Question: i'm doing a web app for iPhone, i'm having some troubles with borders.
To simplify things i have a background image for body, a box with rounded corners which have some elements inside and a title, and that's where problems begins as i want my title to be on the top border of my box without having the borderline behind it.
Here is a screenshot :

I can't see any solutions to render it properly, some of you have any guess ?
It would be much appreciated
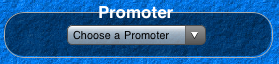
Answer: From what I can gather, it looks like you should be using the 'fieldset' element (as you are "grouping" form elements together), which conveniently also looks the way you want it to:
'''
<fieldset>
<legend>Promoter</legend>
<select>
<option>Choose a promoter</option>
</select>
</fieldset>
'''
Styling is simple. Align the 'legend' text and style the 'fieldset' border using CSS:
'''
fieldset {
border: 1px solid black;
border-radius: 5px;
}
legend {
text-align: center;
}
'''
For a live example, see <URL>.